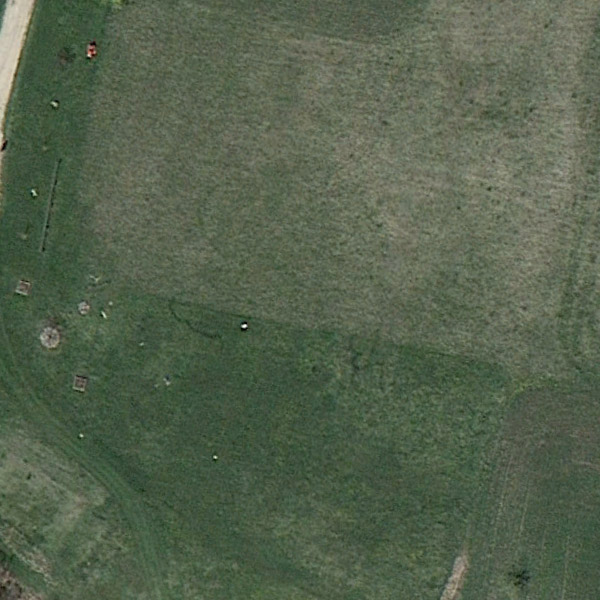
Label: Meadow